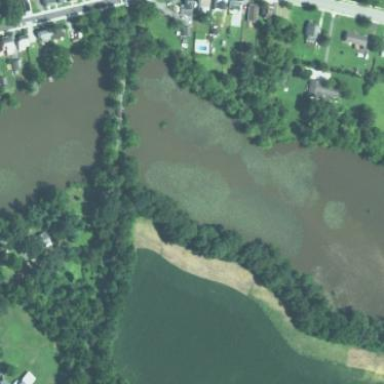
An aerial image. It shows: Lake or pond formed by natural water.